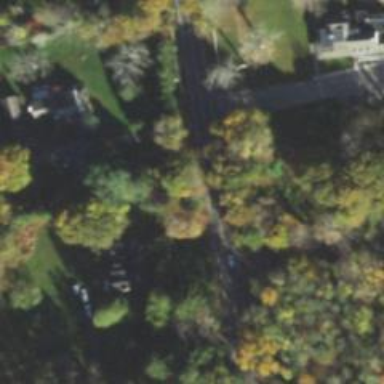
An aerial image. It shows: Driveway leading to service road.